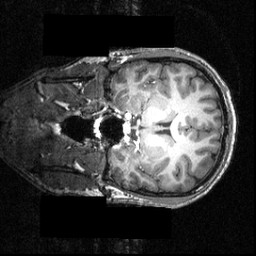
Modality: T1w
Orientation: coronal
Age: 22
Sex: male
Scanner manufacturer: siemens
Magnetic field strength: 3.951 T
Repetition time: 1.5 s
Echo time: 0.00335 s